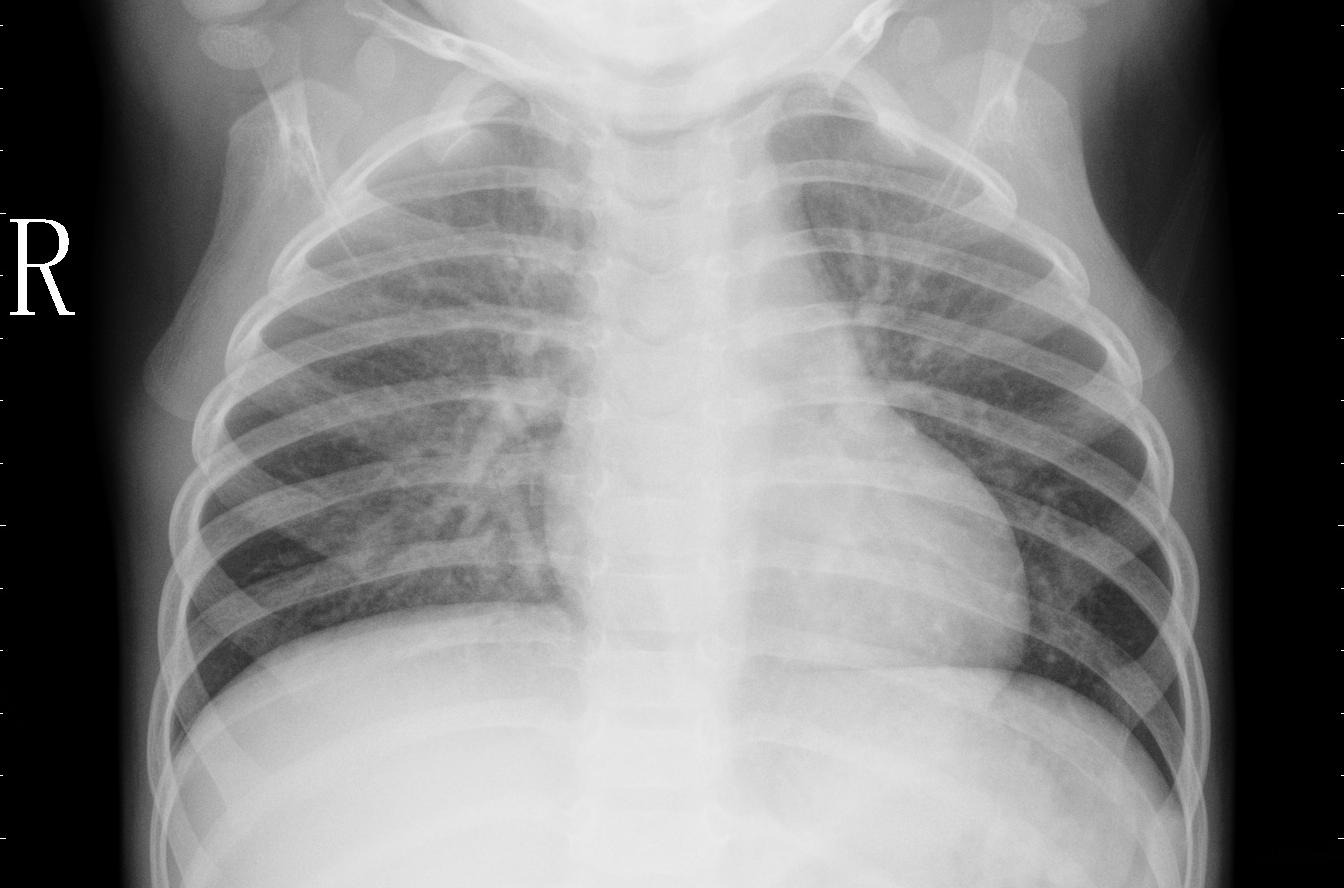
Diagnosis: PNEUMONIA